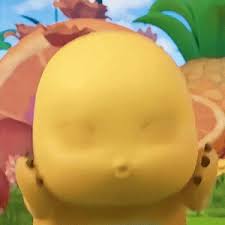
Label: nailong